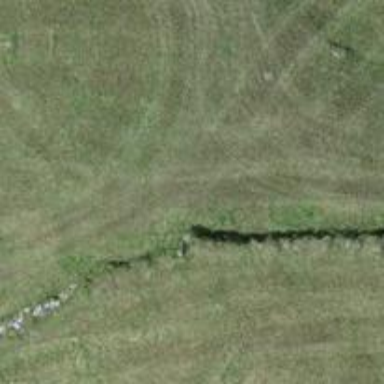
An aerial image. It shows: Retaining wall.